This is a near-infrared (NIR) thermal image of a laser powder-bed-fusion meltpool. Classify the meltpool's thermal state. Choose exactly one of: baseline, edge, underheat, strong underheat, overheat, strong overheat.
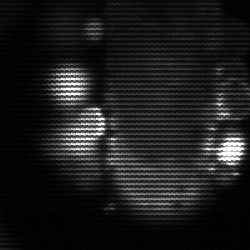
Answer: strong underheat